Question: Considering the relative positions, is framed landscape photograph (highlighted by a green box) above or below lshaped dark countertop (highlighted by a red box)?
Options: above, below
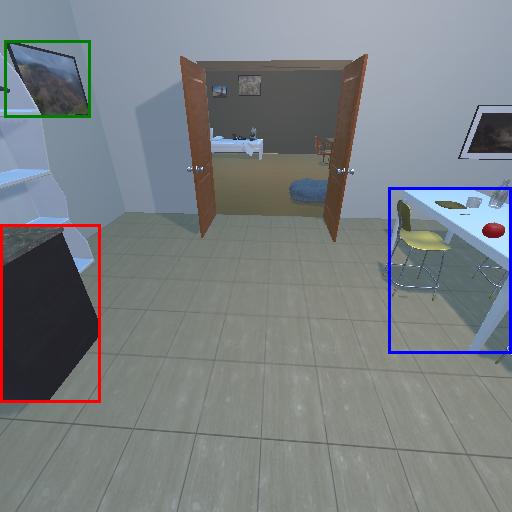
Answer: above